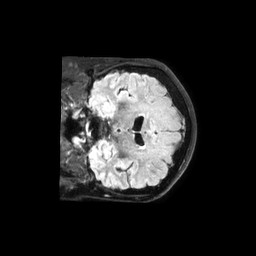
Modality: FLAIR
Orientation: coronal
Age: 64
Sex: female
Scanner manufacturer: philips
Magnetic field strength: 3 T
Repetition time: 4.8 s
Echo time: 0.34 s